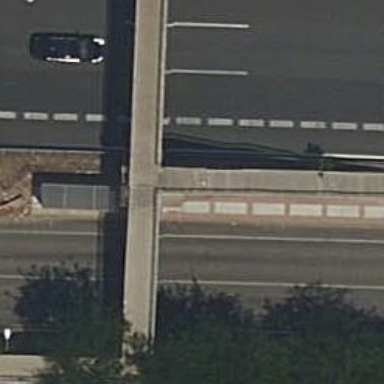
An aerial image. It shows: Bus stop with platform for public transport.